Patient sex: M
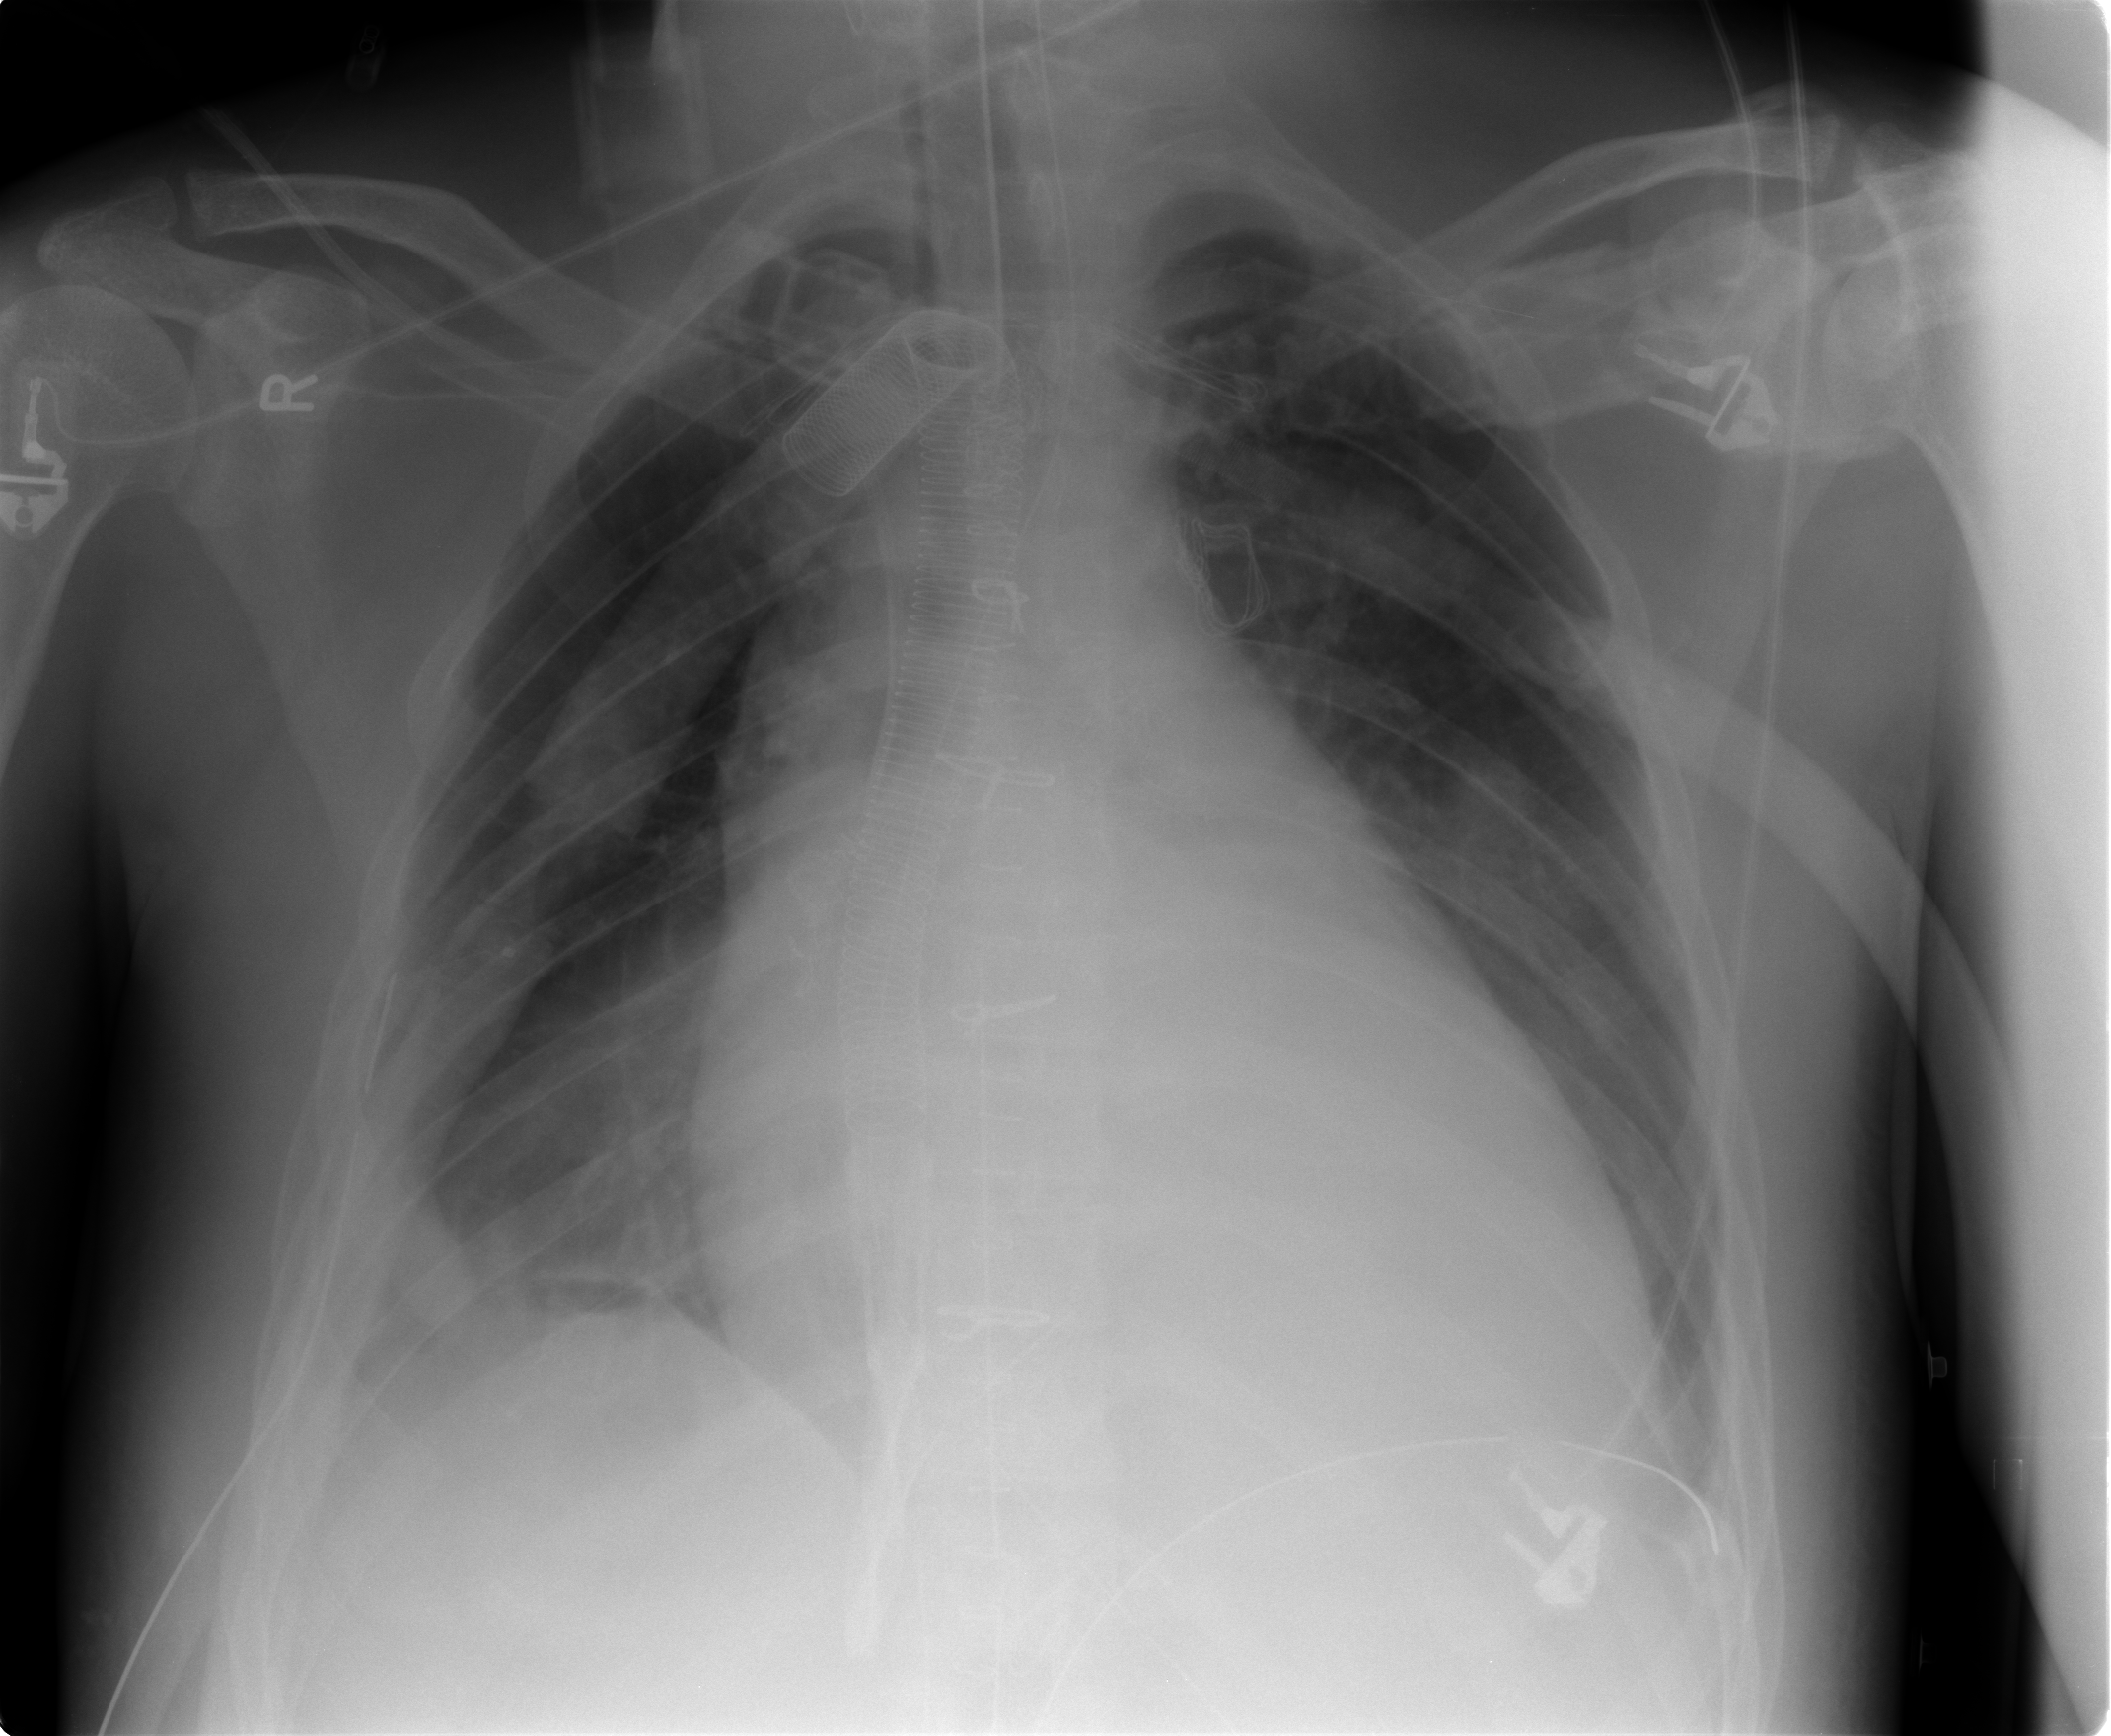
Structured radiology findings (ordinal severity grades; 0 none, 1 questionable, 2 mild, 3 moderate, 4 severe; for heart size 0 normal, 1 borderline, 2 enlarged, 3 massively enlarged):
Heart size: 2
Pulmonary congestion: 0
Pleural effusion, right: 2
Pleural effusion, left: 2
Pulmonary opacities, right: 0
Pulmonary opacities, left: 0
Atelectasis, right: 2
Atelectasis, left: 2